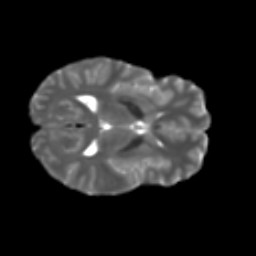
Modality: T2w
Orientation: axial
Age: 28
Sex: female
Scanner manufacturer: ge
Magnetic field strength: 3 T
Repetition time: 7.8 s
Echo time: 0.0606 s